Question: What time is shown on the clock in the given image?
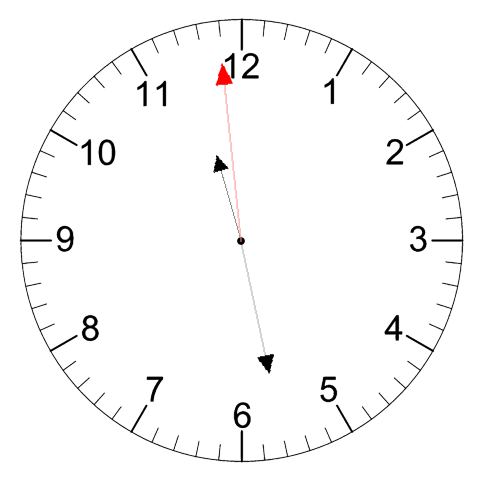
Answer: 11:27:59